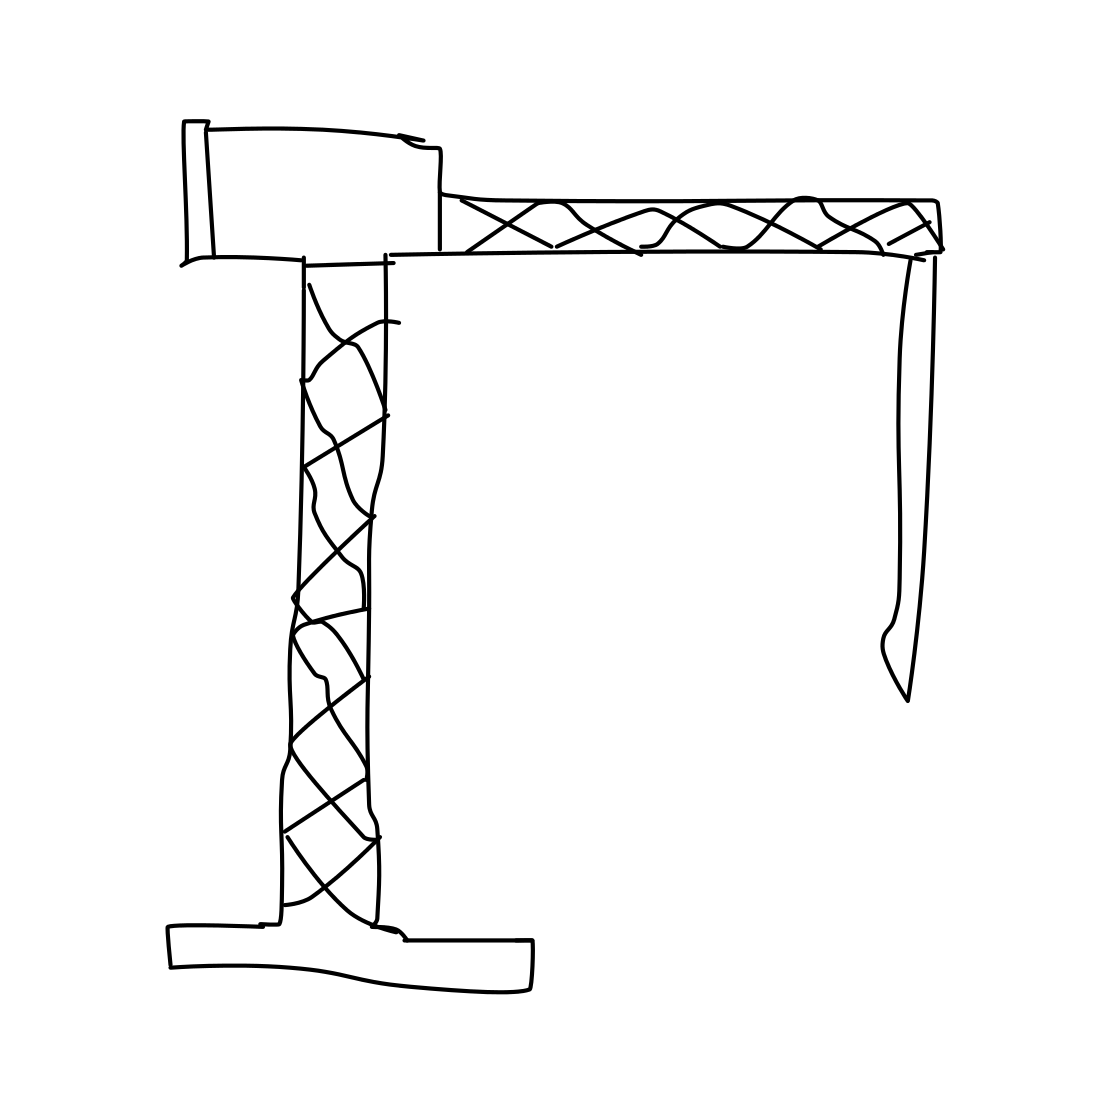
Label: crane (machine)